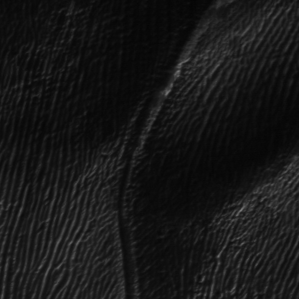
Label: frost